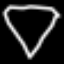
Label: diamond